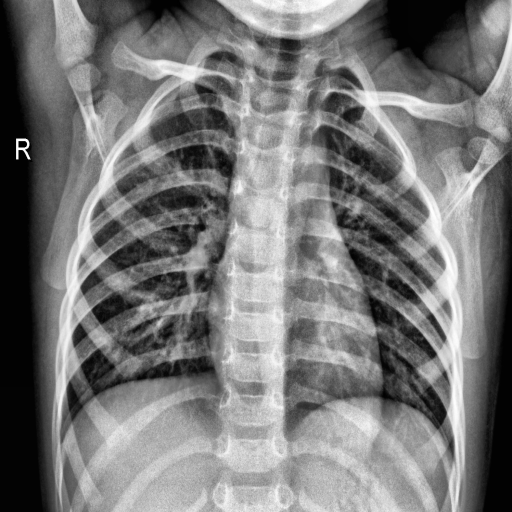
Finding: NORMAL